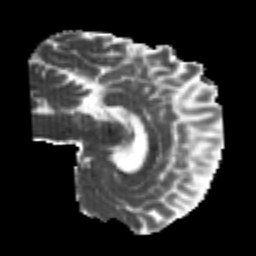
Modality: MD
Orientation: sagittal
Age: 25
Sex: male
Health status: healthy
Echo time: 0.074 s